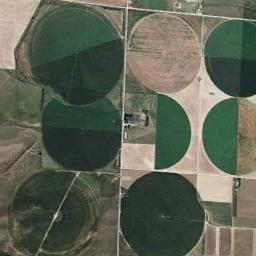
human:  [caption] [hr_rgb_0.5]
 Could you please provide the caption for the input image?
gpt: Many dark green, Light green and earthy yellow mixed-sized circular farmland with semicircle .

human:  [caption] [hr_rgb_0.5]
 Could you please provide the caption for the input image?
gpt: Several green circular farmlands are on the ground and some roads go through these farmlands .

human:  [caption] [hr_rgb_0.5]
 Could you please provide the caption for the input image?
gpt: There is some open space in the picture .

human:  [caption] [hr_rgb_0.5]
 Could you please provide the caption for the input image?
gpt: There are some green circle farmland and a bare circle farmland .

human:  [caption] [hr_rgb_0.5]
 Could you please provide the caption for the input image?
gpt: There are some circular farmlands of different colors and different sizes .